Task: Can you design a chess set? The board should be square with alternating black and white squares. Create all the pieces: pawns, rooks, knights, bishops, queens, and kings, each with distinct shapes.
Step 825:
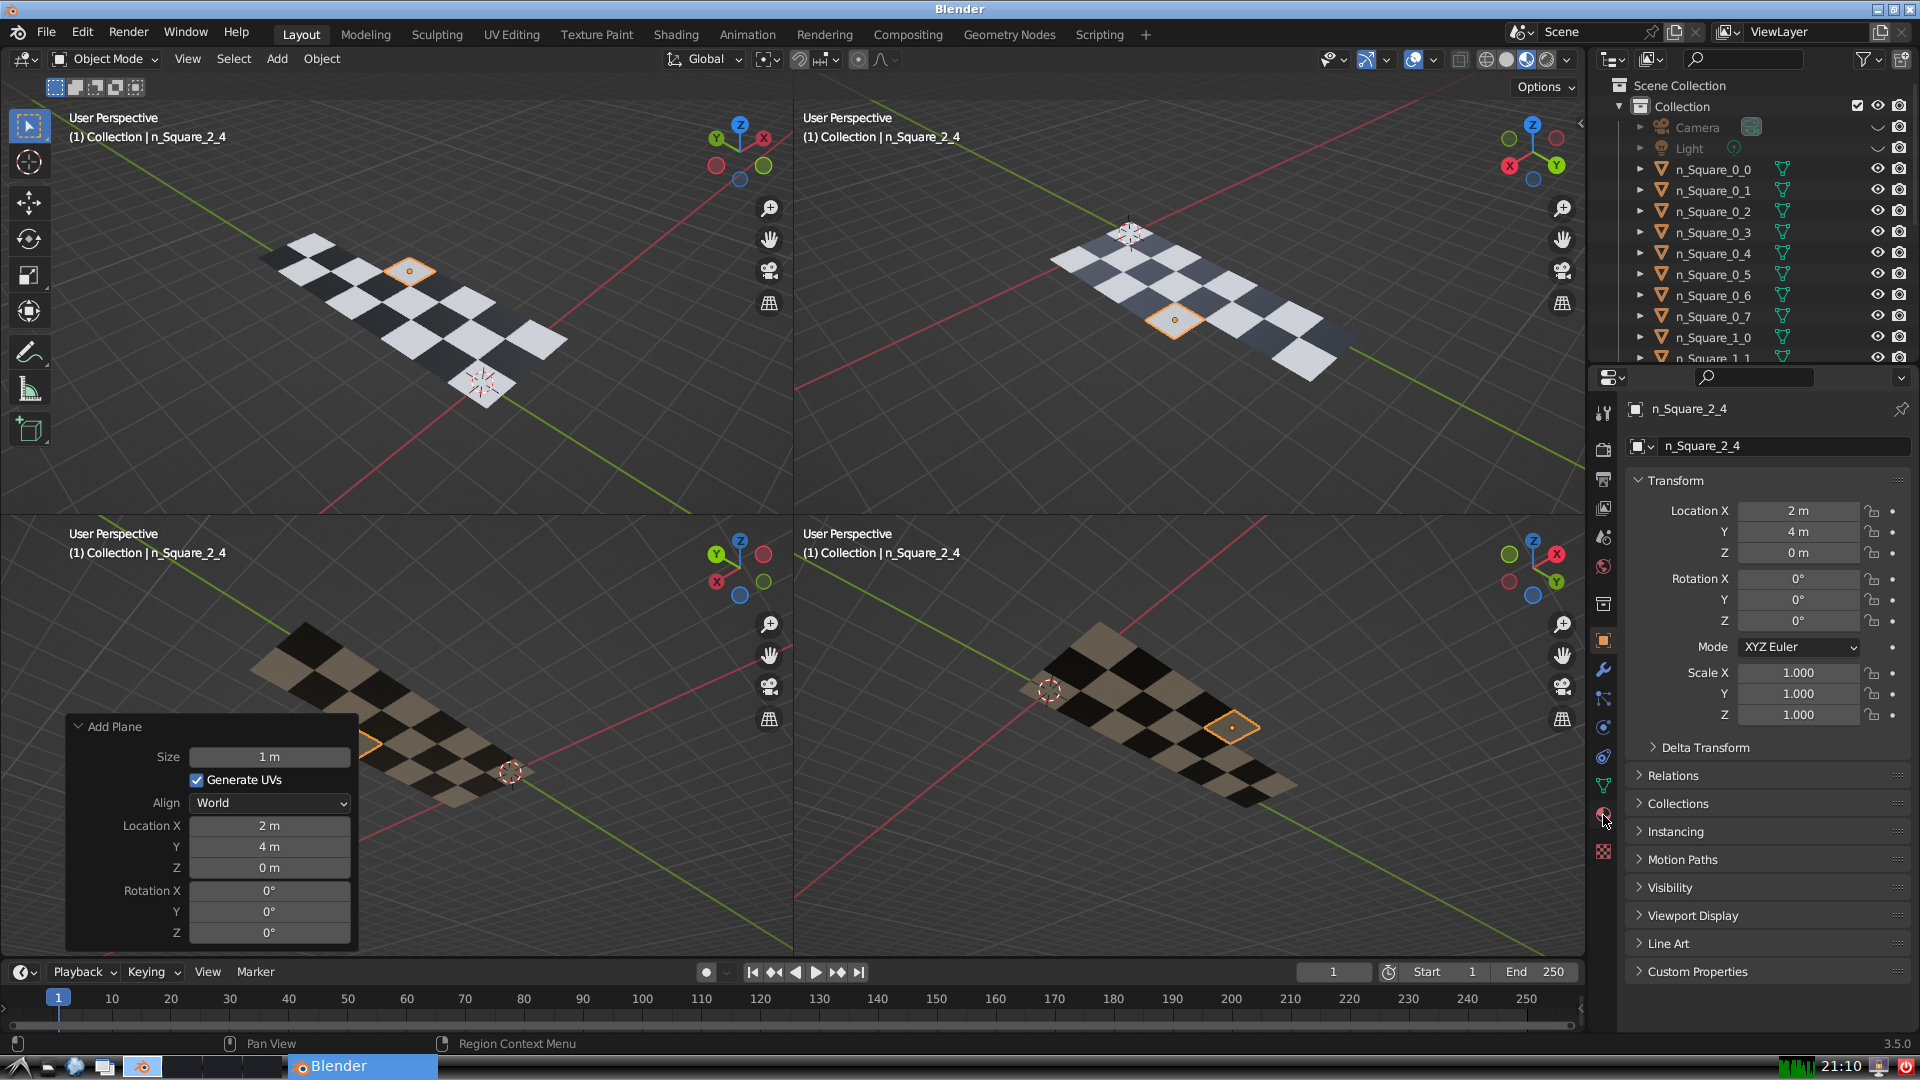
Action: click: no